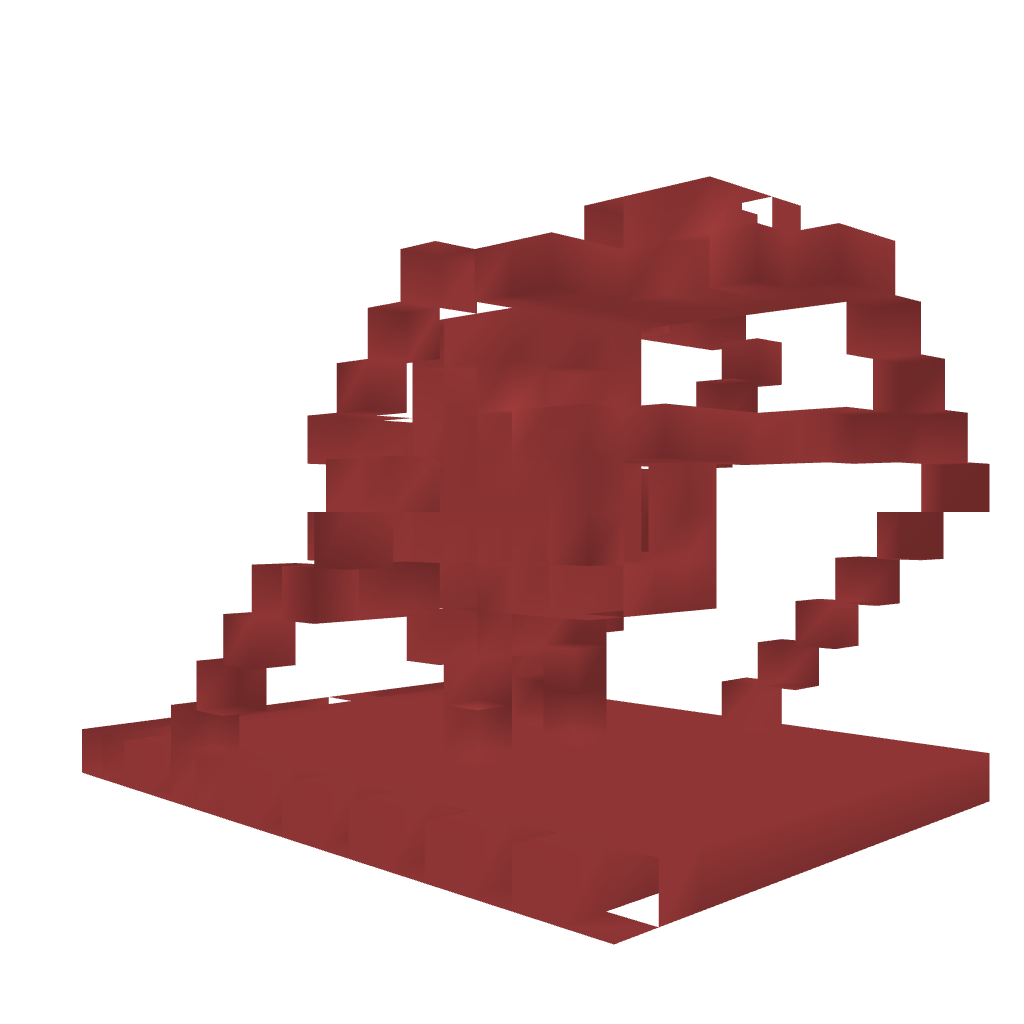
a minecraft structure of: Lava door bad low quality